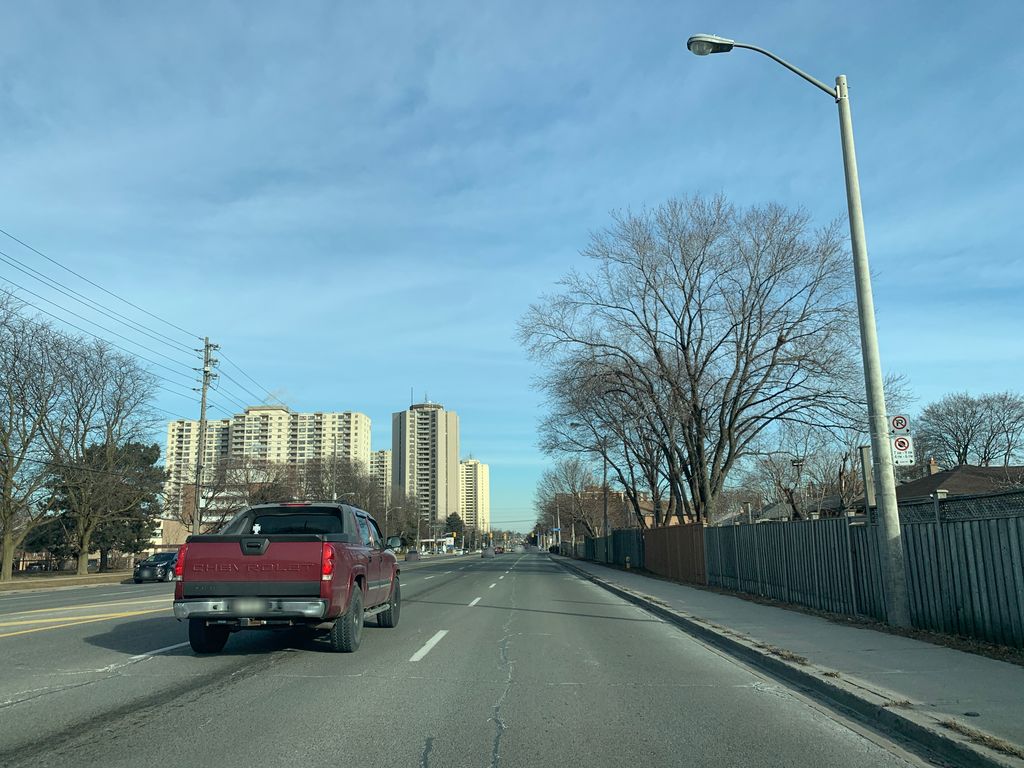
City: toronto